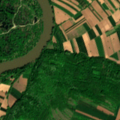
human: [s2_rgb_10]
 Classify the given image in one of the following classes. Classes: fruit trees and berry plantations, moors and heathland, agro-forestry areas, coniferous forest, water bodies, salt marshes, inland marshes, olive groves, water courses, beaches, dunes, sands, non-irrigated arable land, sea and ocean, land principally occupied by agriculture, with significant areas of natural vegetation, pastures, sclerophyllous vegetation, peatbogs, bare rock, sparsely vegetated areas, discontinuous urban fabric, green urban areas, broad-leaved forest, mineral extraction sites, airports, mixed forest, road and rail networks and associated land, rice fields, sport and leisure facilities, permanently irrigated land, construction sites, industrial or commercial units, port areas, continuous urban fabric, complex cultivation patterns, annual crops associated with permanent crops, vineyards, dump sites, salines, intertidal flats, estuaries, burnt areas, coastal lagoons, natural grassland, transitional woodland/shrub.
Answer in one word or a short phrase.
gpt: non-irrigated arable land, complex cultivation patterns, land principally occupied by agriculture, with significant areas of natural vegetation, broad-leaved forest, transitional woodland/shrub, inland marshes, water courses